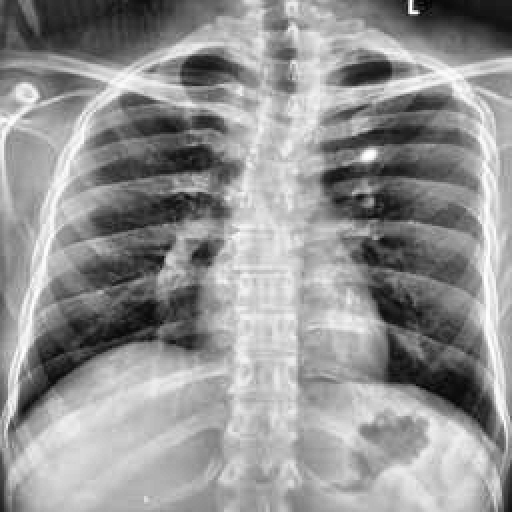
Finding: TUBERCULOSIS